Question: I am trying to read a list of data from a user account which looks like this:

But the 'onDataChange' listener is not being called.
I would like to get the values of "checked" and "desc"; However, when I add a listenForSingleValueEvent listener like below, 'onDataChange' is not called and I do not retrieve the values.
'''
DatabaseReference databaseReference = FirebaseDatabase.getInstance().getReference("accounts")
.child(uid).child("user_t").child(item_id);
//"user_t" has been shortened for this post
databaseReference.addListenerForSingleValueEvent(new ValueEventListener() {
@Override
public void onDataChange(DataSnapshot dataSnapshot) {
Log.i(TAG, "onDataChange: Getting single data");
String name = (String) dataSnapshot.child("checked").getValue();
String date = (String) dataSnapshot.child("desc").getValue();
}
//on Cancel etc..
};
'''
Even with only:
'''
String name = (String) dataSnapshot.child("checked").getValue();"
'''
Inside 'onDataChange' it still will not fire. From what I've read from the Firebase docs, I must use a listener to read data.
I have similar code in another section of the app which more or less does the same thing as the above code is supposed to and it works perfectly.
I've been having a lot of trouble with Firebase recently so any help appreciated. Cheers!
EDIT:
Some more code with the same result:
'''
DatabaseReference databaseReference = FirebaseDatabase.getInstance().getReference("accounts").child(uid);
databaseReference.addValueEventListener(new ValueEventListener() {
@Override
public void onDataChange(DataSnapshot dataSnapshot) {
Log.i(TAG, "onDataChange: ");
String name = dataSnapshot.child("name").getValue().toString();
}
@Override
public void onCancelled(DatabaseError databaseError) {
}
});
'''
EDIT 2:
I am able to create a key and set a value to it, in the account section and the item section, but it will call the 'onDataChange' function. I have been able to bypass this issue; however, the listener is then called once its calling class has been deconstructed and a NullPointerException is thrown because the class level variables no longer exist.
EDIT 3 - Entire class:
This is a different class but I am having the exact same problem with it.
'''
public class StartActivity extends AppCompatActivity {
//firebase variables
private FirebaseAuth mAuth;
private FirebaseUser currentUser;
private FirebaseDatabase database;
private DatabaseReference userReference;
private String uid;
private String accountType;
@Override
protected void onCreate(@Nullable Bundle savedInstanceState) {
//set splash theme
setTheme(R.style.SplashStyle);
super.onCreate(savedInstanceState);
//get an authentication instance
mAuth = FirebaseAuth.getInstance();
//get user database
database = FirebaseDatabase.getInstance();
userReference = database.getReference(ACCOUNTS);
//get the user and check if logged in
currentUser = mAuth.getCurrentUser();
if (currentUser != null){
uid = currentUser.getUid();
getAccountType();
//open the dashboard
openDashboard();
}else{
openLogin();
}
finish();
}
private void openDashboard() {
Intent dashboard = new Intent(this,Dashboard.class);
dashboard.putExtra(String_Values.ACCOUNT_TYPE,accountType);
dashboard.putExtra(String_Values.ACCOUNT_UID,uid);
startActivity(dashboard);
finish();
}
private void openLogin(){
Intent loginIntent = new Intent(this,Login.class);
startActivity(loginIntent);
}
private void getAccountType(){
FirebaseDatabase database = FirebaseDatabase.getInstance();
DatabaseReference databaseReference = database.getReference(ACCOUNTS).child(uid);
Log.i(String_Values.TAG, "uid: " + uid);
databaseReference.addListenerForSingleValueEvent(get_account_listener);
}
ValueEventListener get_account_listener = new ValueEventListener() {
@Override
public void onDataChange(DataSnapshot dataSnapshot) {
accountType = dataSnapshot.child(TYPE).getValue().toString();
}
@Override
public void onCancelled(DatabaseError databaseError) {
Log.i(String_Values.TAG, "onCancelled: " + databaseError.getMessage());
}
};
}
'''
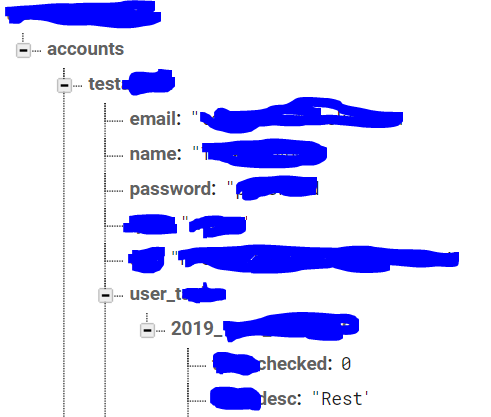
Answer: Thanks to 'Alex Mamo' for his answer <URL>. Perfectly explained.